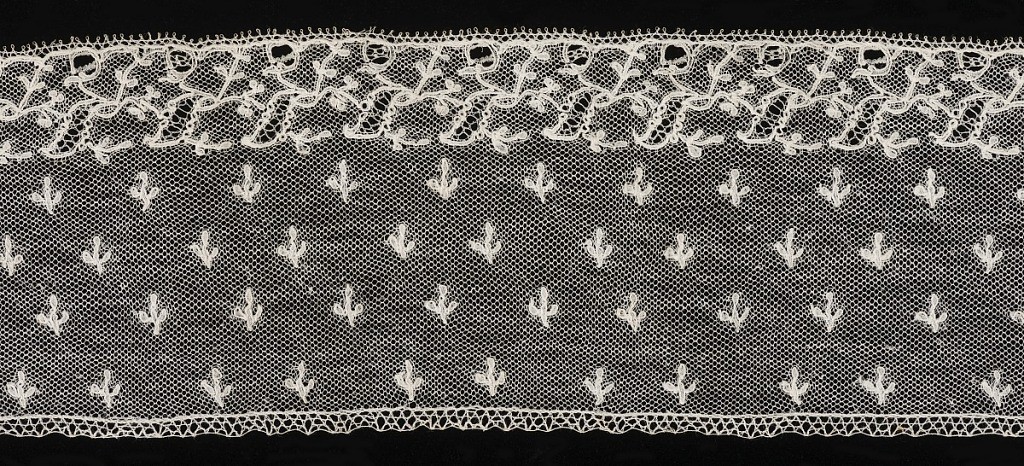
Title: Border
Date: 18th–19th century
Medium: linen Technique: bobbin lace, Mechlin style
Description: Border of bobbin lace has a scrolling vine pattern and a field of fine mesh with small buds.